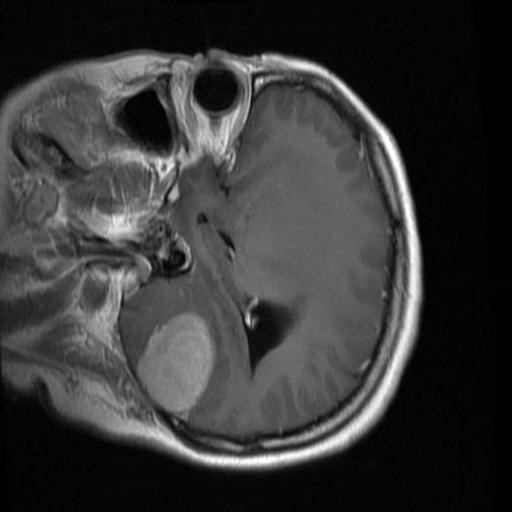
Label: brain_menin